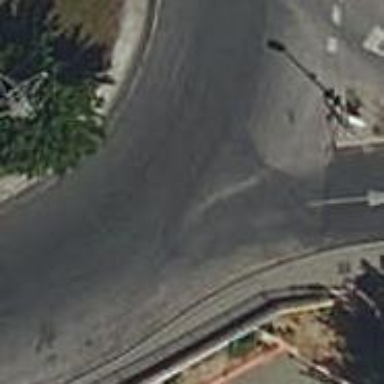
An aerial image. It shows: Residential road with roundabout.